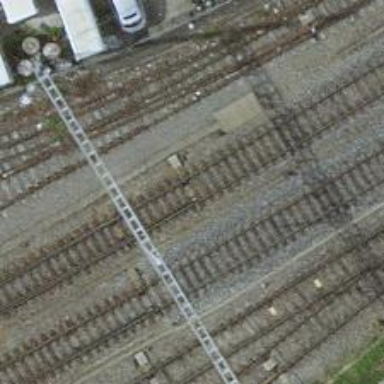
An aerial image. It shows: Single railway track with electrification through contact line.